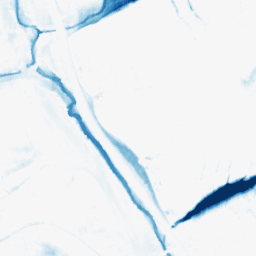
Category: morphological
Decomposition family: morphological_ellipse
Decomposition parameters: operation: closing
width: 30
height: 10
Upsampling method: bspline
Upsampling parameters: scale: 2
Upsampling scale: 2